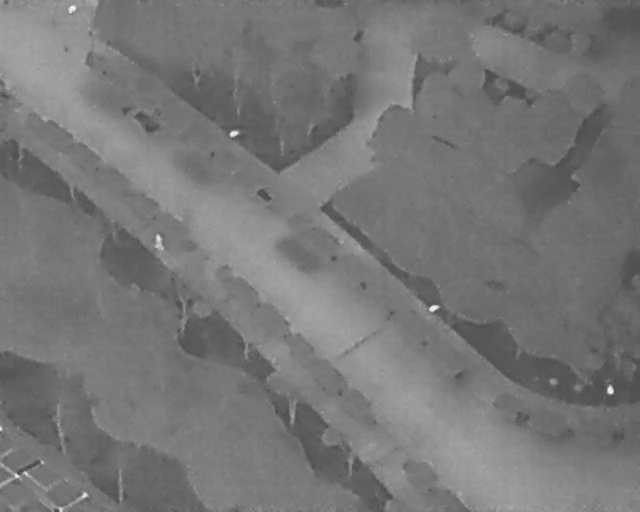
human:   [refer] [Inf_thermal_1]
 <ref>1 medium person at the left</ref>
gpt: <box>[[23, 45, 26, 48, 2]]</box>